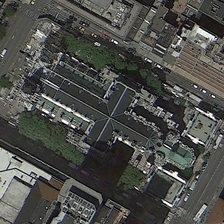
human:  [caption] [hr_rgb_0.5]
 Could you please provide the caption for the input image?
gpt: some buildings and green trees are around a church .

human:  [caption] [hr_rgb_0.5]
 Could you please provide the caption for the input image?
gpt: some buildings and green trees are around a church .

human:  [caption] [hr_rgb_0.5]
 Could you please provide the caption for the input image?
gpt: some buildings and green trees are around a church .

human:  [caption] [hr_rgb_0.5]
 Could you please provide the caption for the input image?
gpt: some buildings and green trees are around a church .

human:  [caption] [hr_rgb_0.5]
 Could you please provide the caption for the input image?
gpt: some buildings and green trees are around a church .